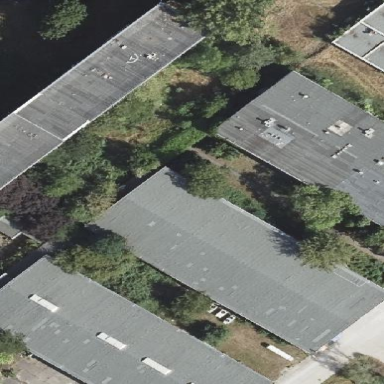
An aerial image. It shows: Warehouse with flat roof.